Question: what I need here is actually difficult to express in words. I am using viewpager to transact between fragments in my android app. But I also want to show which fragment user is seeing currently by showing small dots below.
Please see the image to get a clear view of what I am trying to say. So, is there any library or something to achieve this.
Please let me know. Thanks in advance. :-)
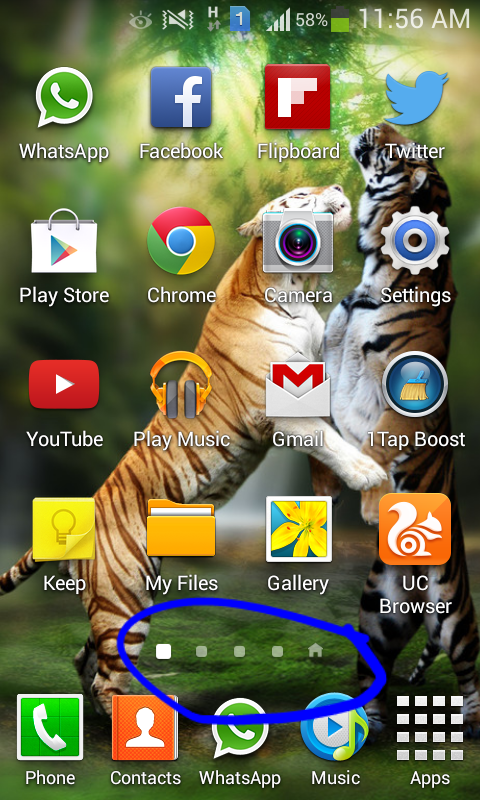
Answer: 1)First of all download ViewPagerIndicator Library Project from this Location :: <URL>
2). Add that Project as Library in your Application.
3). Add this code in your XML where you have define ViewPages as well.
'''
<com.viewpagerindicator.CirclePageIndicator
android:id="@+id/indicator"
android:layout_width="wrap_content"
android:layout_height="wrap_content"
android:layout_marginTop="3dp"
android:layout_alignParentBottom="true"
android:layout_marginBottom="30dp"
android:layout_centerHorizontal="true"
android:padding="10dip"
app:fillColor="#FFFFFF"
app:pageColor="#000000"
app:radius="5dp"
app:strokeColor="#C0C0C0"
app:strokeWidth="1dp"
/>
'''
4). Create Reference in Activity side eg: private CirclePageIndicator circlePageIndicator;
5). Create Object eg:circlePageIndicator = (CirclePageIndicator) findViewById(R.id.indicator);
6). Pass ViewPager Object into this Method
circlePageIndicator.setViewPager(viewPagerObj);